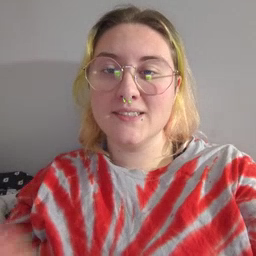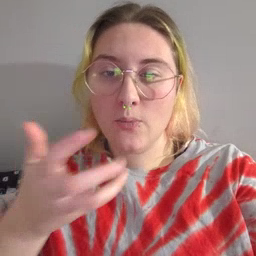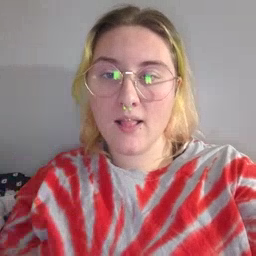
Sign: cereal